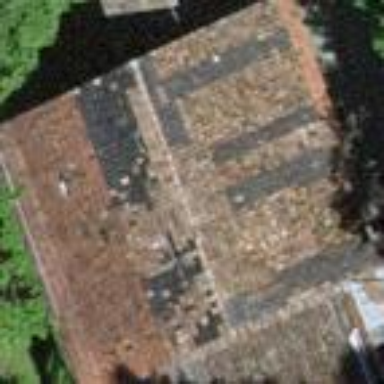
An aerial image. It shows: Barn.